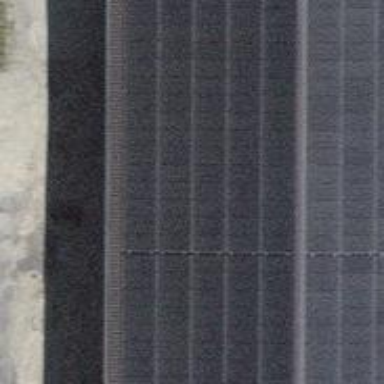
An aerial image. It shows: Solar power generator.